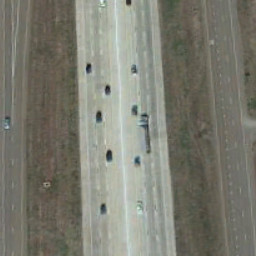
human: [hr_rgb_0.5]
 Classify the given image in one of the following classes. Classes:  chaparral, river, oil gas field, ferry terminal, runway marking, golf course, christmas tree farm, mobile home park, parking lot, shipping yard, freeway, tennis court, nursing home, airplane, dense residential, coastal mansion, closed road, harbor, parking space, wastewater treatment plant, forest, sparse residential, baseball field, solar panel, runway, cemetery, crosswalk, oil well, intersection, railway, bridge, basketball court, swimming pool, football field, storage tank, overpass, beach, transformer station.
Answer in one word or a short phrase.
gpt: freeway